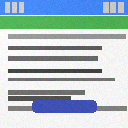
Screen state: on